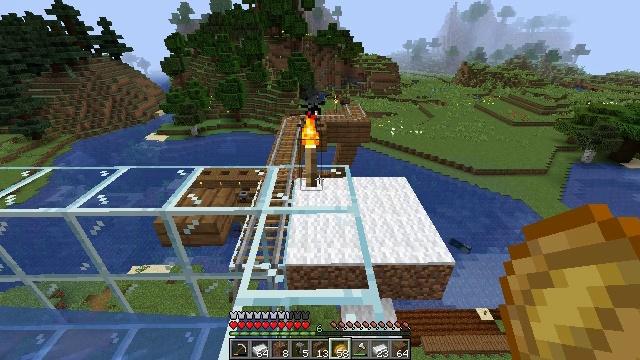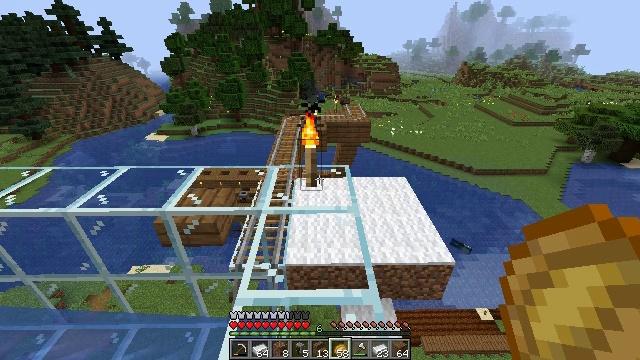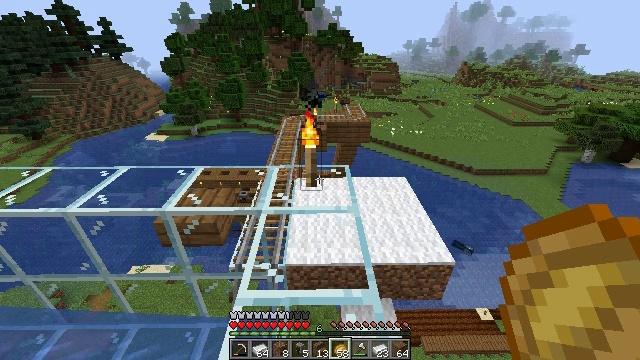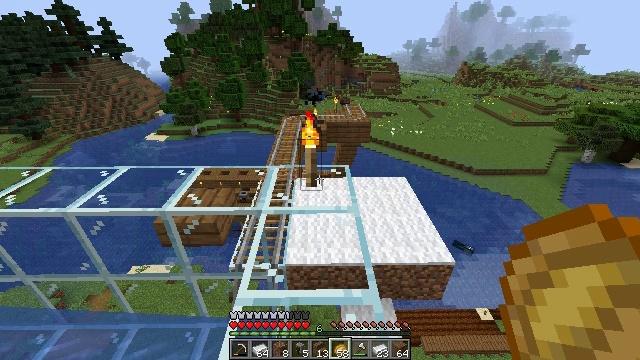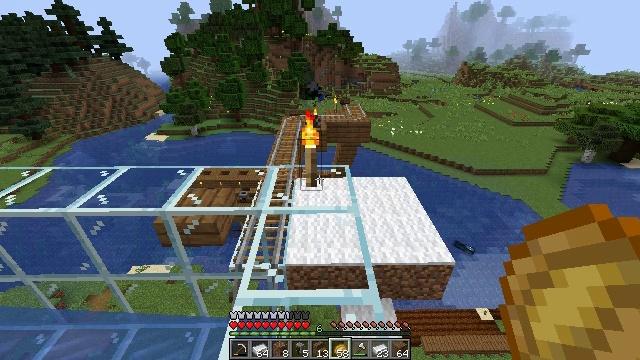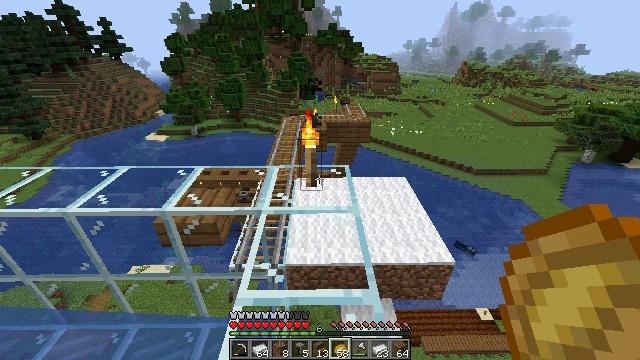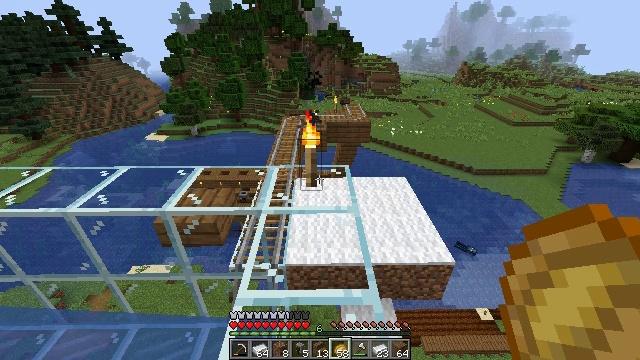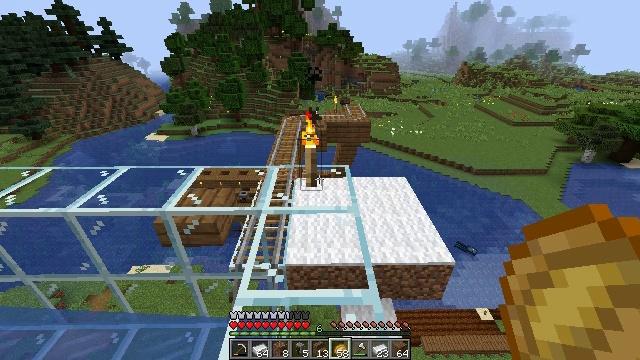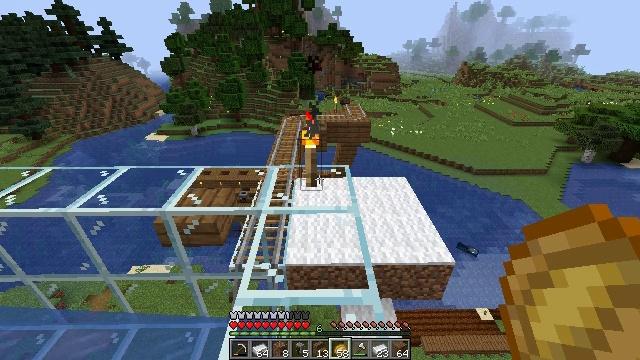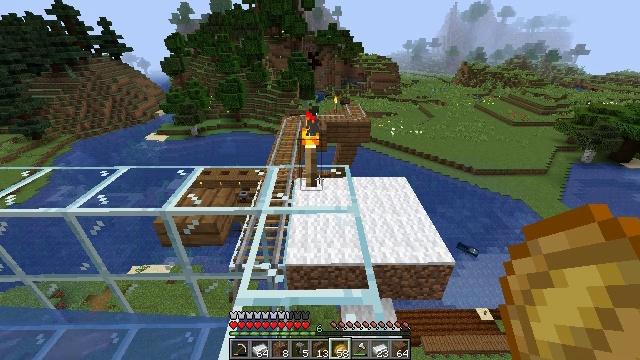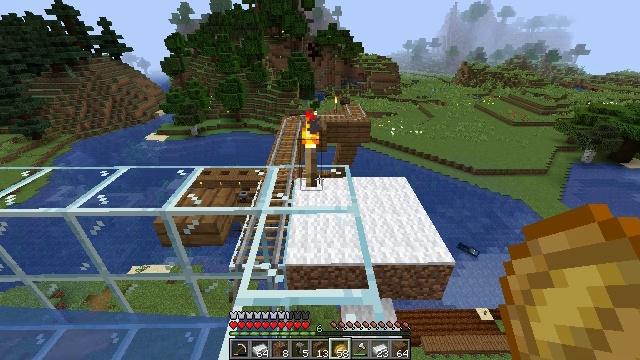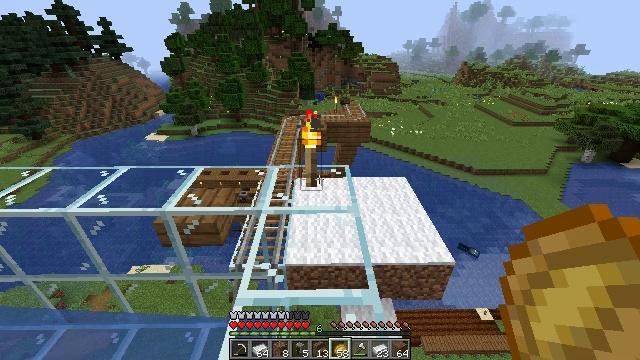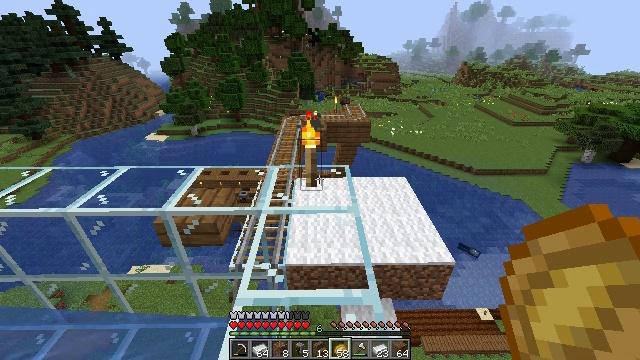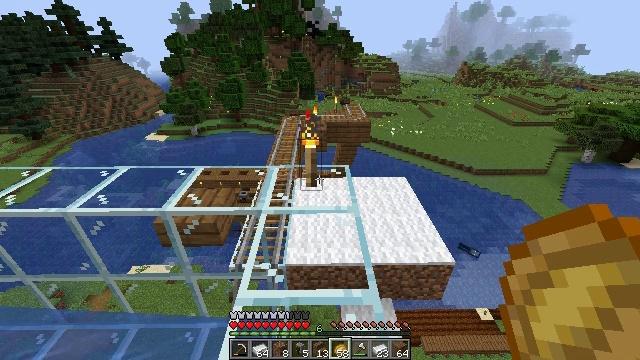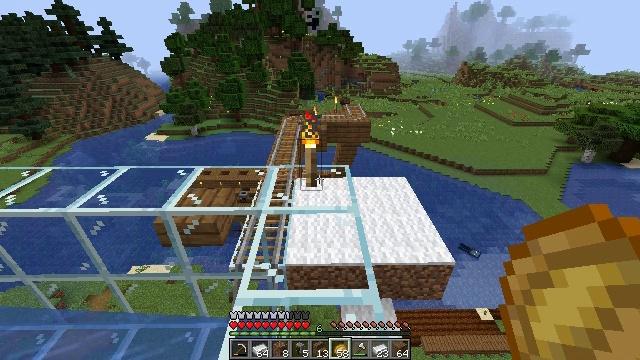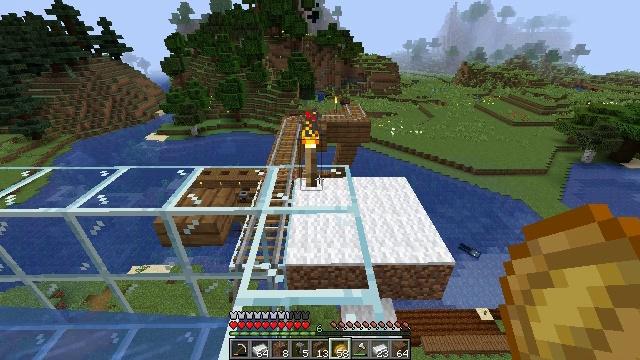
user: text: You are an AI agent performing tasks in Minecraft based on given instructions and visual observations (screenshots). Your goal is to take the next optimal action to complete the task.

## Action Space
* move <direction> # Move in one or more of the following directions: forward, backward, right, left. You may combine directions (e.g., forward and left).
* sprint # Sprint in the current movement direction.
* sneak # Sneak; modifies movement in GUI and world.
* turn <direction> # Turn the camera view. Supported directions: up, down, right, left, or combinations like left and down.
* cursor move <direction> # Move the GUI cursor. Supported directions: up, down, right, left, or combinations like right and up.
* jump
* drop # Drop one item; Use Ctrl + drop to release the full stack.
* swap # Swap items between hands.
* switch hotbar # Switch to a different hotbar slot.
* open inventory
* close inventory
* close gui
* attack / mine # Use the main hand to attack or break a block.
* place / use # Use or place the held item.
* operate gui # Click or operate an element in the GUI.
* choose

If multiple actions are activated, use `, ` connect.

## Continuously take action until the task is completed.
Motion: motion action
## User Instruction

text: Attack the smithing table to collect it.
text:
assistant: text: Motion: no_op
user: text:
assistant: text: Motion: no_op
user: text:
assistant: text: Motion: no_op
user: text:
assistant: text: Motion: no_op
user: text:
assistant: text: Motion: no_op
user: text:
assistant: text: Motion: no_op
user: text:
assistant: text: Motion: no_op
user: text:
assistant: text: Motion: no_op
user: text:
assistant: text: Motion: no_op
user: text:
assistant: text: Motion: no_op
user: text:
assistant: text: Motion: no_op
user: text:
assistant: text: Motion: no_op
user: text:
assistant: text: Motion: no_op
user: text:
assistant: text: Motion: no_op
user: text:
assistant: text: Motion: no_op
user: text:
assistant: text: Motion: no_op
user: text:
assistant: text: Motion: no_op
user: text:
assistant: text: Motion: no_op
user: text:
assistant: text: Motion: no_op
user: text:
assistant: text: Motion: no_op
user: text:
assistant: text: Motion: no_op
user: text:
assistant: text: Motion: no_op
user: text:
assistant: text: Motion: no_op
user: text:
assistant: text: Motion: no_op
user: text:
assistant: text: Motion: no_op
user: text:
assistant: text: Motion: no_op
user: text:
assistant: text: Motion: no_op
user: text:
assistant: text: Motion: no_op
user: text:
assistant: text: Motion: no_op
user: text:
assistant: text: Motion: no_op